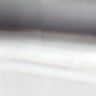
Metastatic tissue present: no